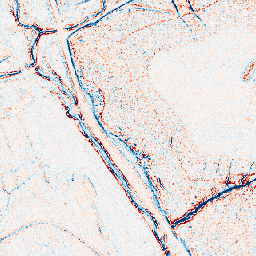
Category: edge_preserving
Decomposition family: anisotropic_diffusion
Decomposition parameters: iterations: 5
kappa: 50
gamma: 0.1
Upsampling method: nearest
Upsampling parameters: scale: 4
Upsampling scale: 4